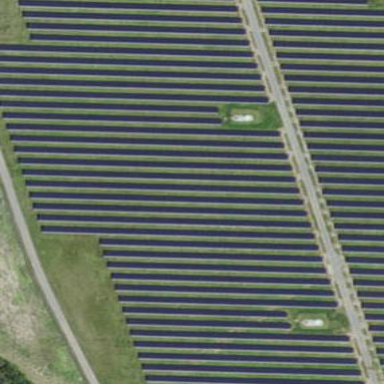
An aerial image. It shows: Solar power generator with photovoltaic panels.